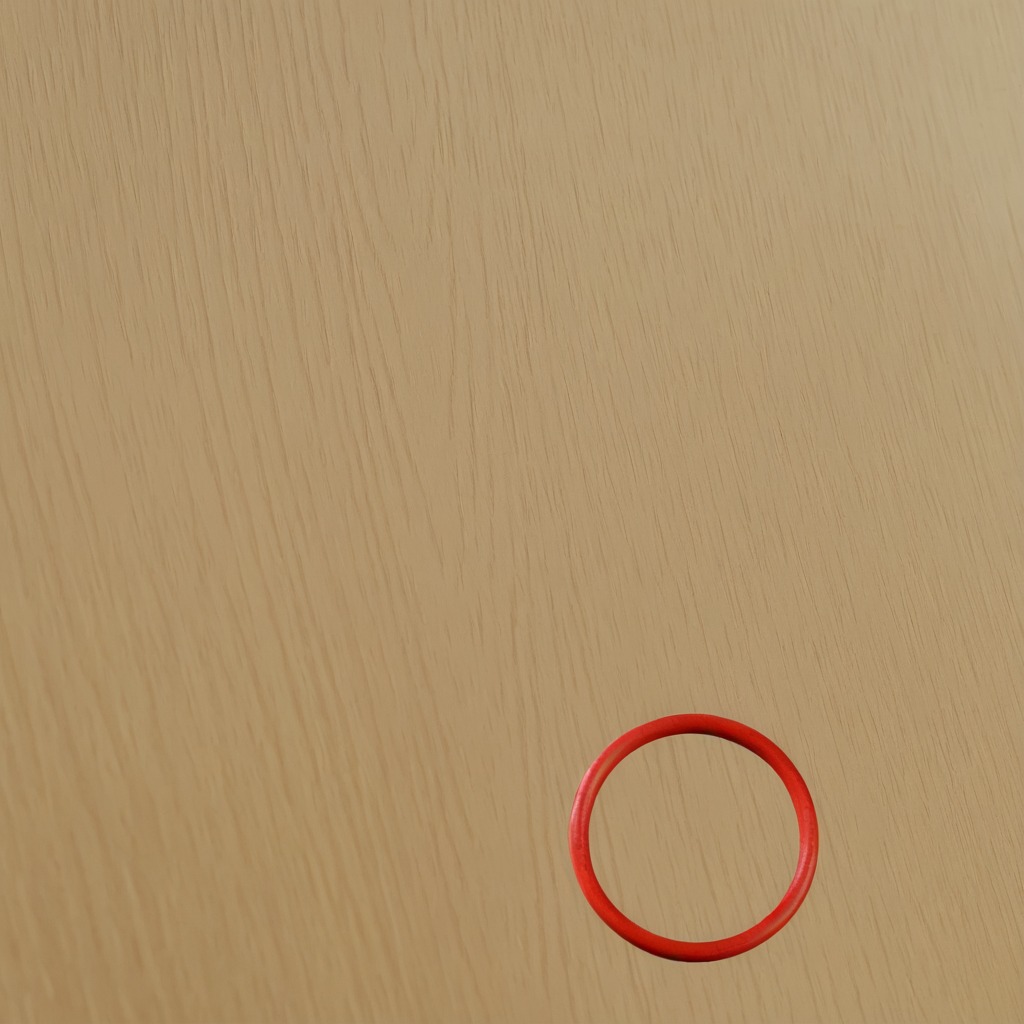
A rubber O-ring is lying on the plywood surface.